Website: home-depot
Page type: billing-address
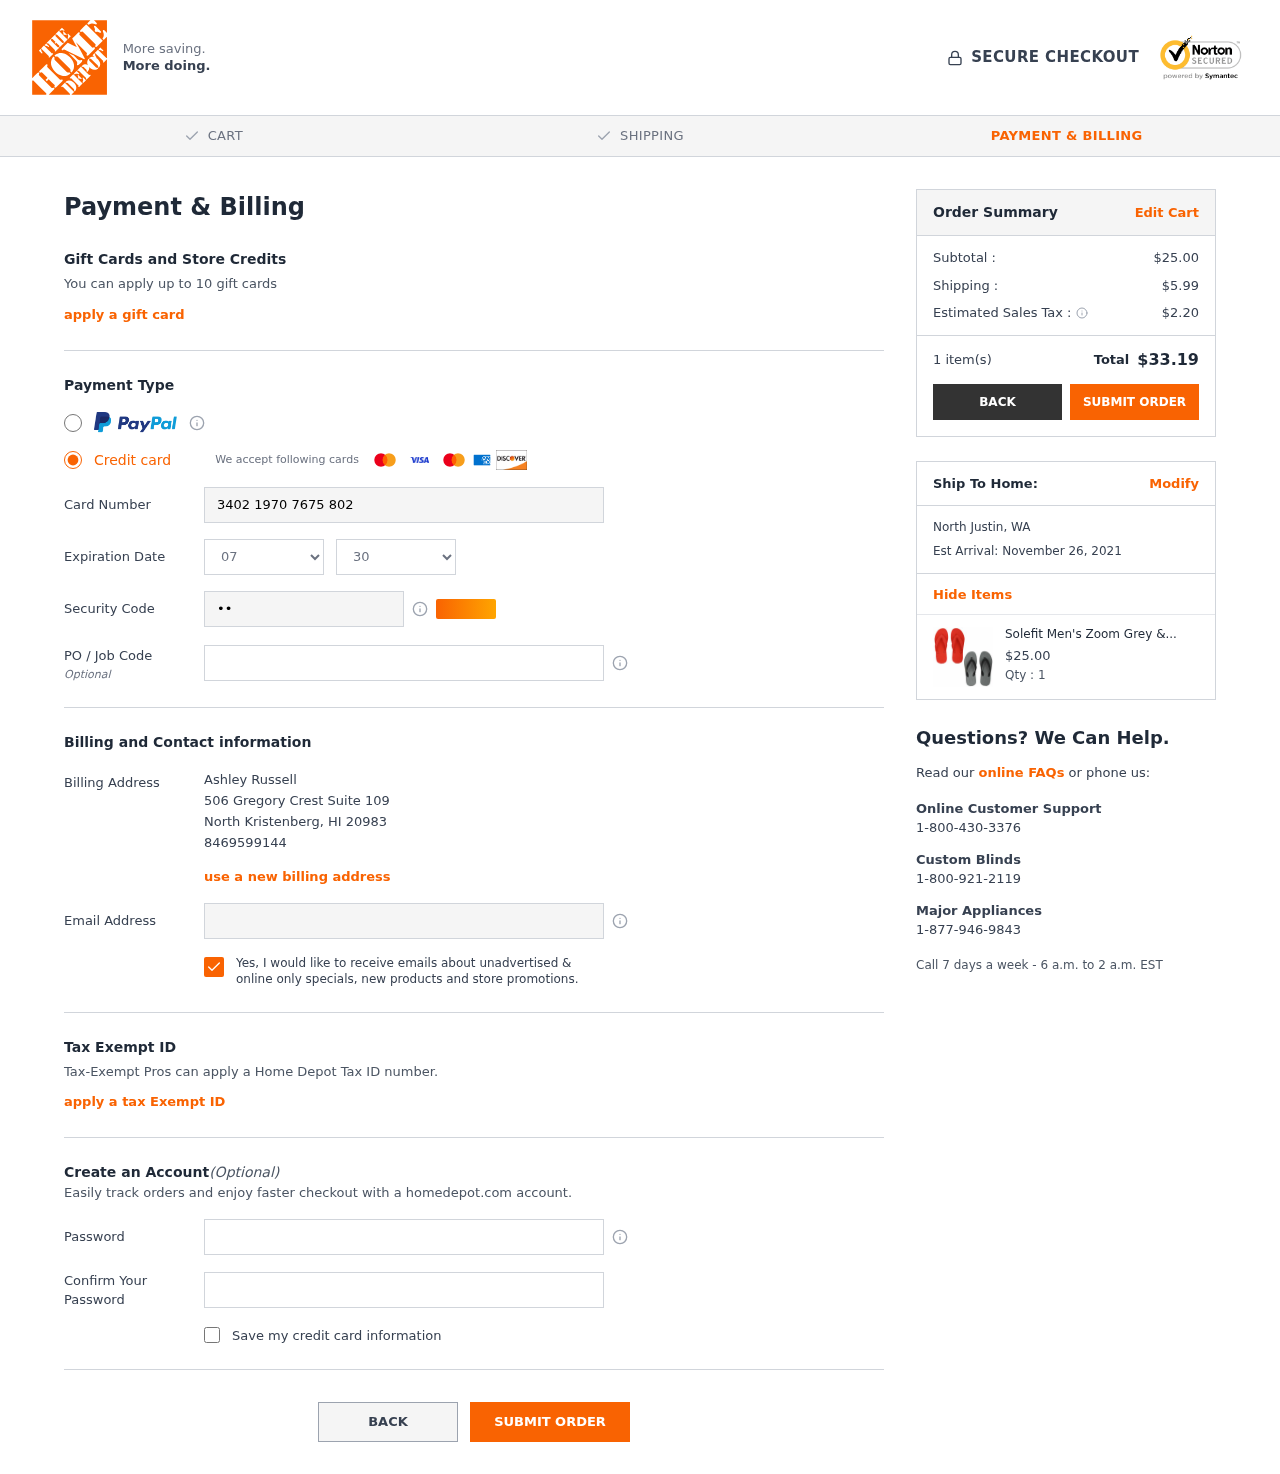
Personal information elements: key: PII_CARD_CVV
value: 7849
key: PII_CARD_EXPIRY_MONTH
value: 07
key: PII_CARD_EXPIRY_YEAR
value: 30
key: PII_CARD_NUMBER
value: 3402 1970 7675 802
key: PII_CITY
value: North Kristenberg
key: PII_CITY2
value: North Justin
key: PII_EMAIL
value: ashley_russell@hotmail.com
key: PII_FULLNAME
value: Ashley Russell
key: PII_JOB_CODE
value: PRJ-4947-40
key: PII_PHONE
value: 8469599144
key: PII_POSTCODE
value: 20983
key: PII_STATE_ABBR
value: HI
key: PII_STATE_ABBR2
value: WA
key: PII_STREET
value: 506 Gregory Crest Suite 109
Product elements: key: PRODUCT1_NAME
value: Solefit Men's Zoom Grey & Red Flip-Flops Pack of 2-7 UK (41 EU) (SLFT-0102-0106)
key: PRODUCT1_PRICE
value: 25
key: PRODUCT1_QUANTITY
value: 1
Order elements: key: ORDER_SUBTOTAL
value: $25.00
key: ORDER_SHIPPING_COST
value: $5.99
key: ORDER_TAX
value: $2.20
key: ORDER_NUM_ITEMS
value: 1 item(s)
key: ORDER_TOTAL
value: $33.19
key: ORDER_DELIVERY_DATE
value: Est Arrival: November 26, 2021